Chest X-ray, AP view. Patient: 57 years old, sex F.
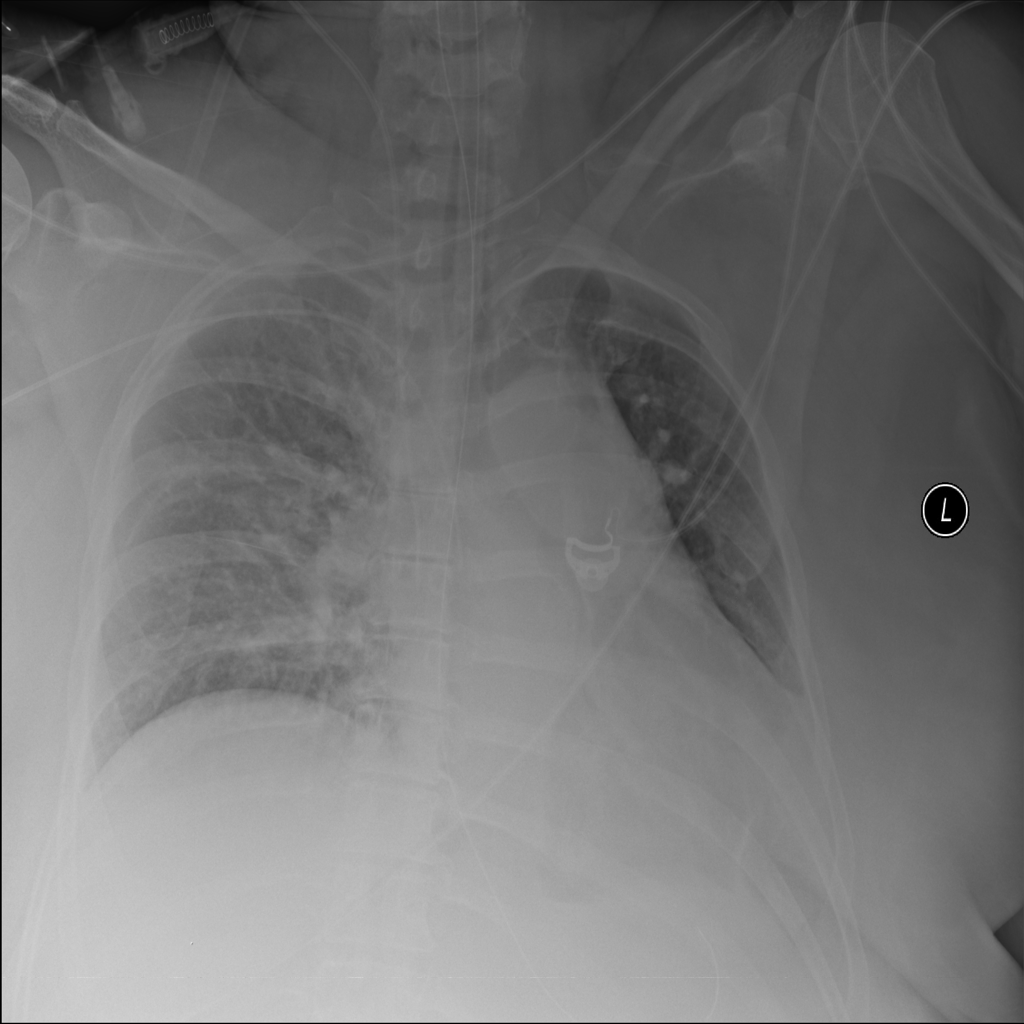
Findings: No Finding